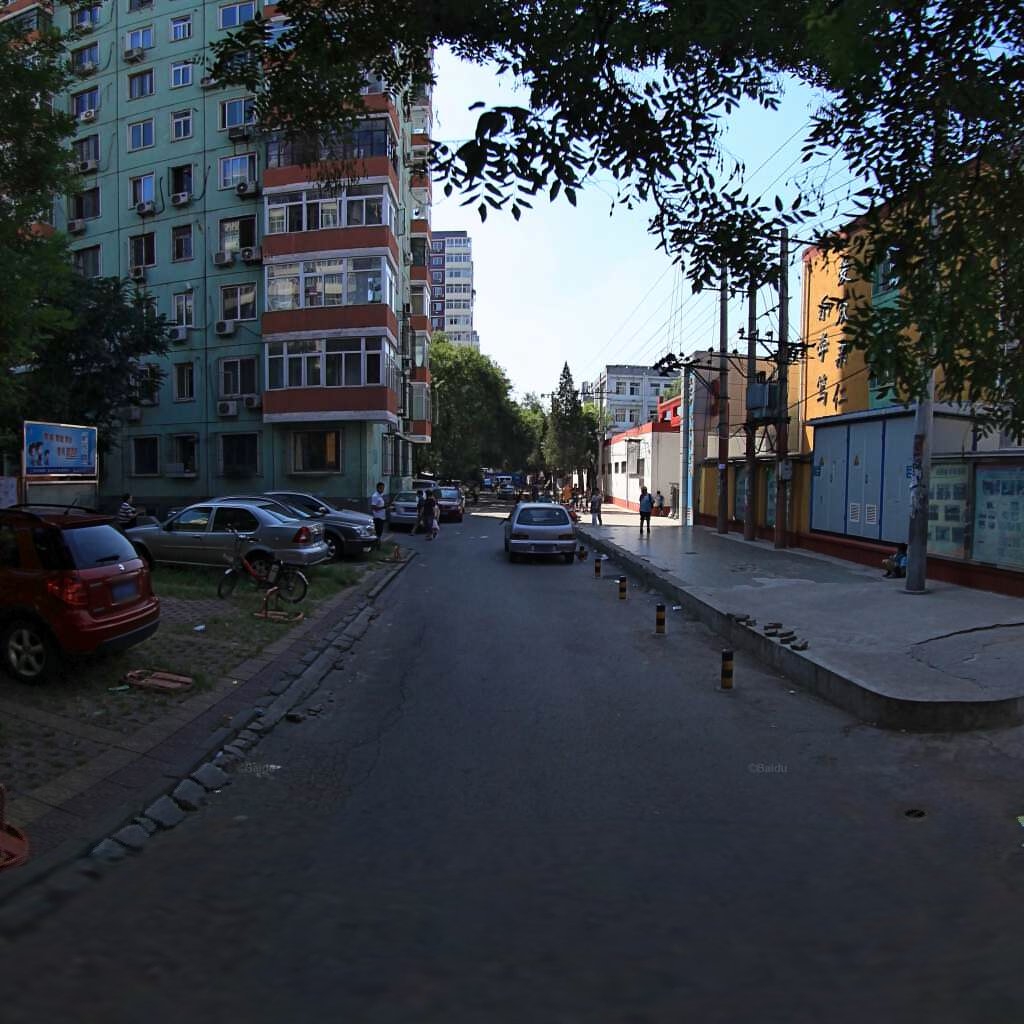
Region: Haidian
Road damage annotations: alligator crack